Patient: sex M, age 42
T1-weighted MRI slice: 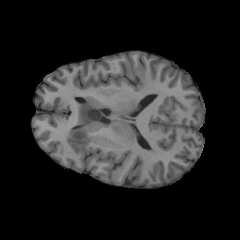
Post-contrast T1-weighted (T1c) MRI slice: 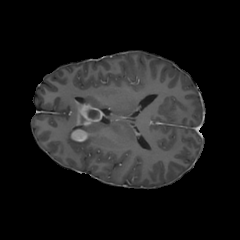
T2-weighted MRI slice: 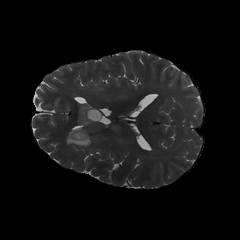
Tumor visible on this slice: yes
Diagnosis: Glioblastoma, IDH-wildtype
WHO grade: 4